Aerial crown-view tile of a tropical tree (Barro Colorado Island, Panama), acquired 20240716:
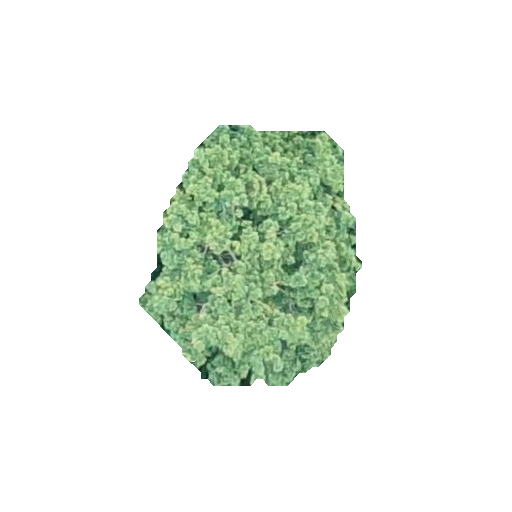
Species: Zanthoxylum panamense
GBIF accepted scientific name: Zanthoxylum panamense
Crown area: 67.199 m²